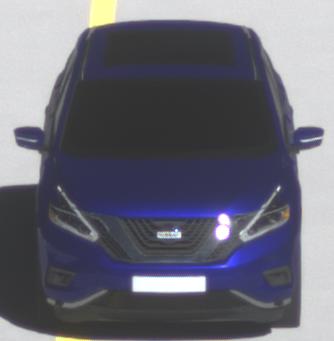
Make: Nissan
Model: Murano
Detailed model: Gen. 3 Z52
Model produced from: 2015
Doors: 5
Color: blue
Road condition: dry road
Daytime: midday
Contrast: high contrast